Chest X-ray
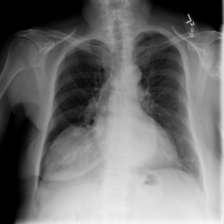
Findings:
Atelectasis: positive
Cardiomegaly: positive
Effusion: negative
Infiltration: negative
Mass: negative
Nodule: negative
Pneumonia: negative
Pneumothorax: negative
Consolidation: negative
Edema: negative
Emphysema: negative
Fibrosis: positive
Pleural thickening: negative
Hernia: negative